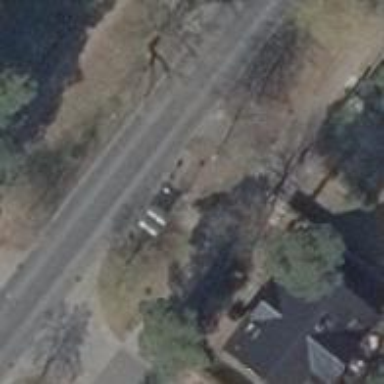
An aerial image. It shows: Sidewalk along the footway.